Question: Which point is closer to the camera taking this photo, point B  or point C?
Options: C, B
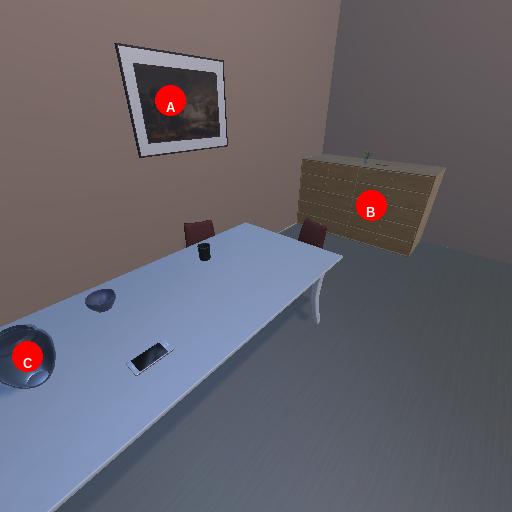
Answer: C